Question: Is it the case that the exact derivative of a cumulative density function is the probability density function (PDF)? I am calculating the derivative using the 'numpy.diff()', is this correct? See below code below:
'''
import scipy.stats as s
import matplotlib.pyplot as plt
import numpy as np
wei = s.weibull_min(2, 0, 2) # shape, loc, scale - creates weibull object
sample = wei.rvs(1000)
shape, loc, scale = s.weibull_min.fit(sample, floc=0)
x = np.linspace(np.min(sample), np.max(sample))
plt.hist(sample, normed=True, fc="none", ec="grey", label="frequency")
plt.plot(x, wei.cdf(x), label="cdf")
plt.plot(x, wei.pdf(x), label="pdf")
plt.plot(x[1:], np.diff(wei.cdf(x)), label="derivative")
plt.legend(loc=1)
plt.show()
'''

If so, how do I scale the derivative to be equivalent to the PDF?
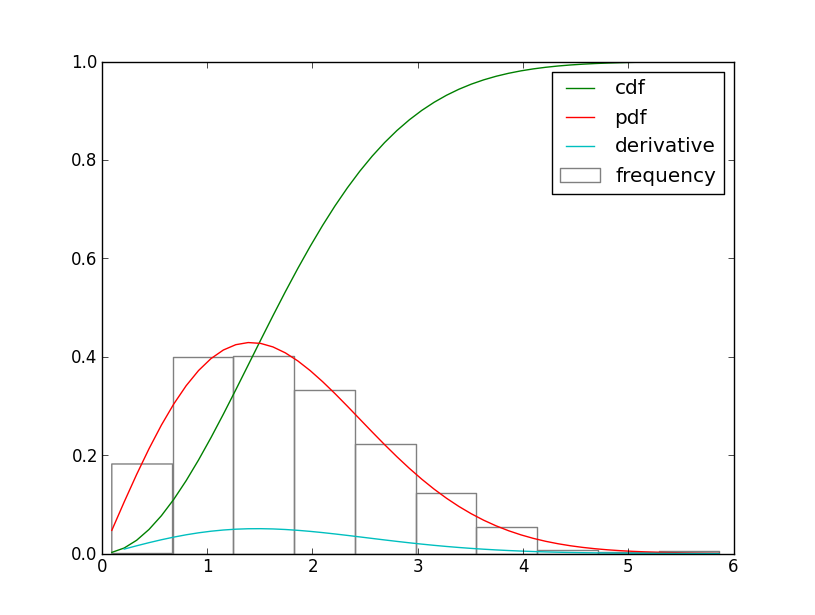
Answer: The derivative of the CDF is the PDF.
Here is an approximation of the derivative of the CDF:
'''
dx = x[1]-x[0]
deriv = np.diff(wei.cdf(x))/dx
'''
---
'''
import scipy.stats as s
import matplotlib.pyplot as plt
import numpy as np
wei = s.weibull_min(2, 0, 2) # shape, loc, scale - creates weibull object
sample = wei.rvs(1000)
shape, loc, scale = s.weibull_min.fit(sample, floc=0)
x = np.linspace(np.min(sample), np.max(sample))
dx = x[1]-x[0]
deriv = np.diff(wei.cdf(x))/dx
plt.hist(sample, normed=True, fc="none", ec="grey", label="frequency")
plt.plot(x, wei.cdf(x), label="cdf")
plt.plot(x, wei.pdf(x), label="pdf")
plt.plot(x[1:]-dx/2, deriv, label="derivative")
plt.legend(loc=1)
plt.show()
'''
yields

Note that the 'x-locations' associated with 'deriv' have been shifted
by 'dx/2' so the approximation is centered between the values used to compute it.